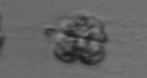
Label: Leptocylindrus_mediterraneus